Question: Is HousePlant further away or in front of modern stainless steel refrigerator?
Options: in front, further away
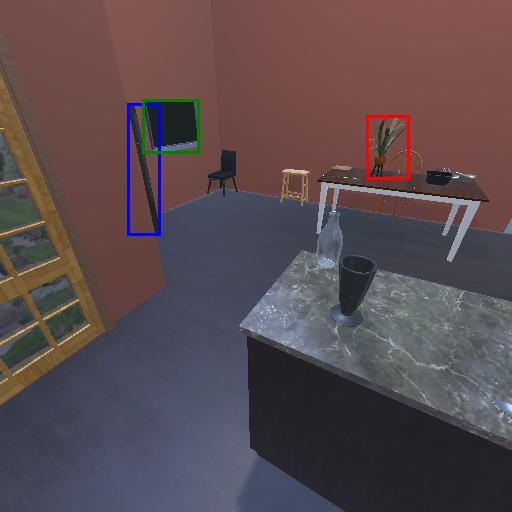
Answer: in front